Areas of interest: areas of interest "Liuhe Development (Nantong) Science and Technology Park"
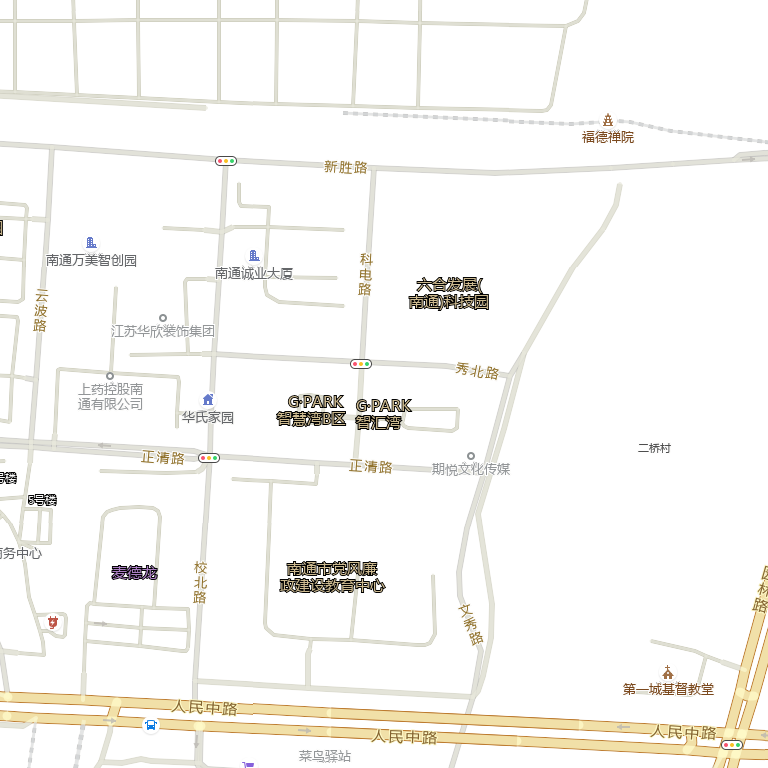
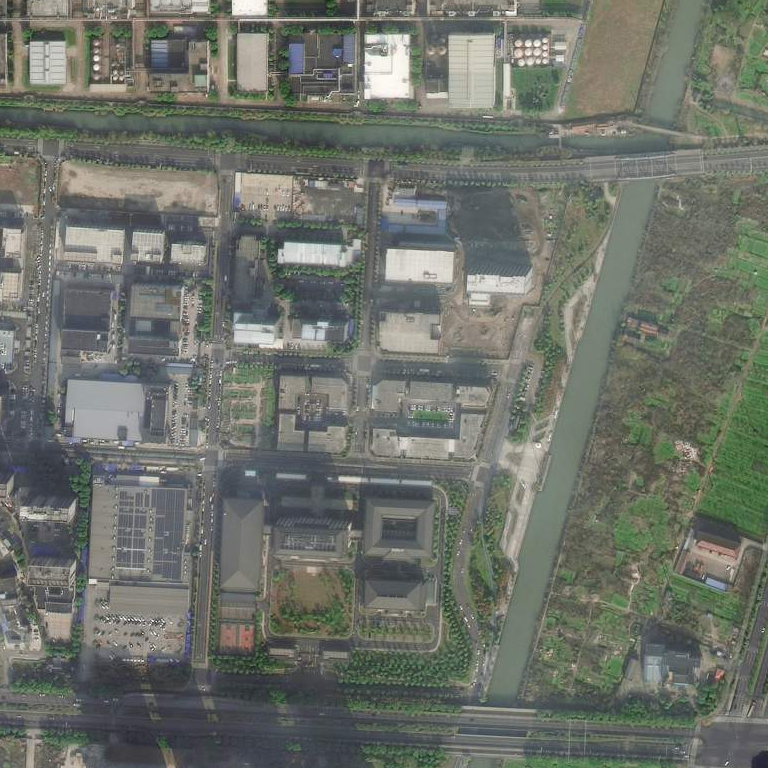